Interaction volume radius: 5 \u00c5
Interaction volume height: 40 \u00c5
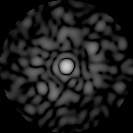
Disorder parameter: 0.8388